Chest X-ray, AP view. Patient: 59 years old, sex M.
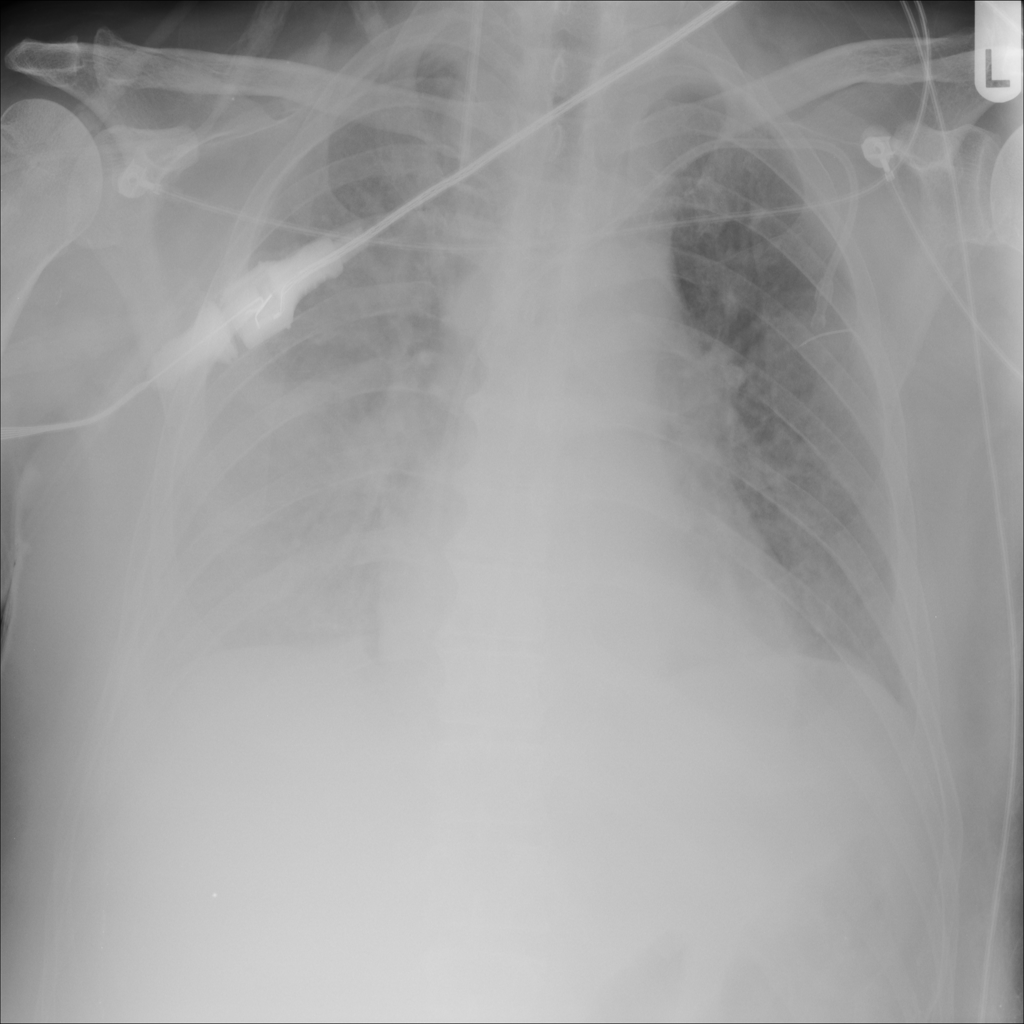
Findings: Atelectasis, Effusion, Infiltration